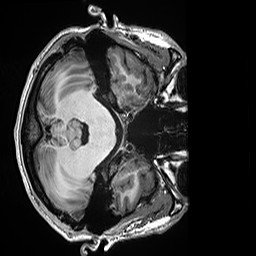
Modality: T1w
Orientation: axial
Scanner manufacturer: siemens
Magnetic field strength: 3 T
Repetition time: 2.5 s
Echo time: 0.00299 s